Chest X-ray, PA view. Patient: 32 years old, sex M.
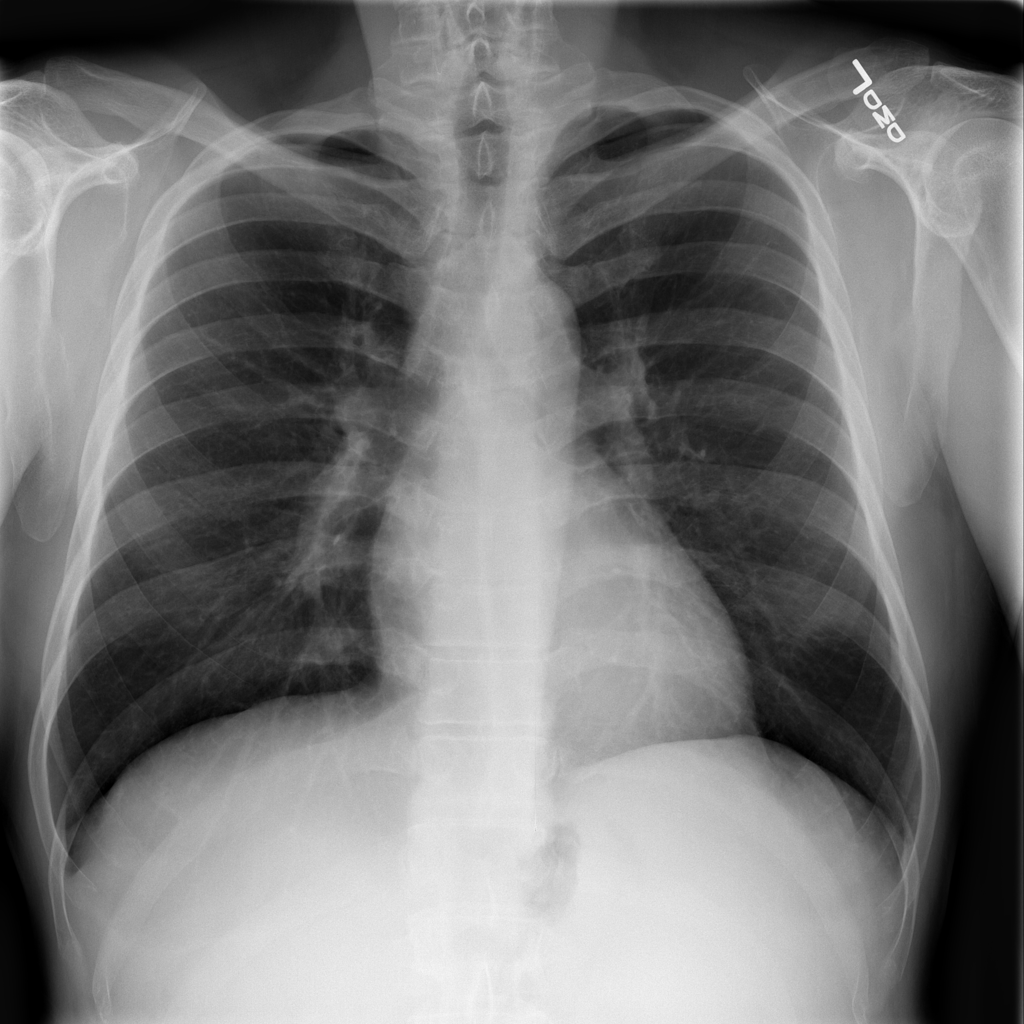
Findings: No Finding